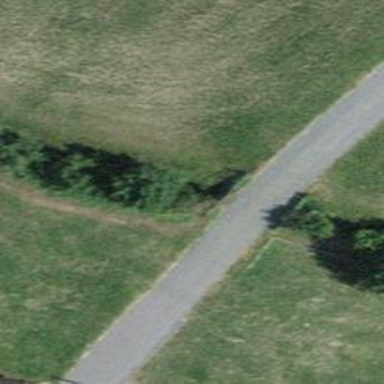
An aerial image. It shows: Ditch in the surroundings.